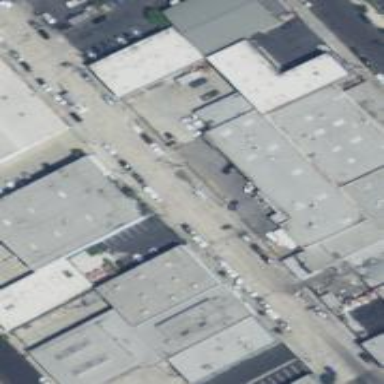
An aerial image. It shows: Industrial building.